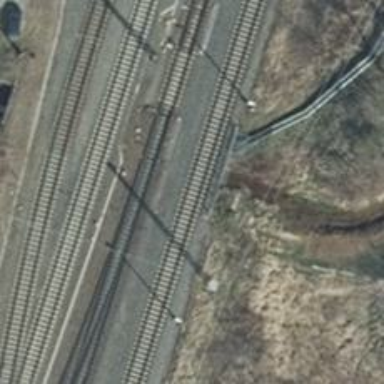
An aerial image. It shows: Railway with electrified contact lines.